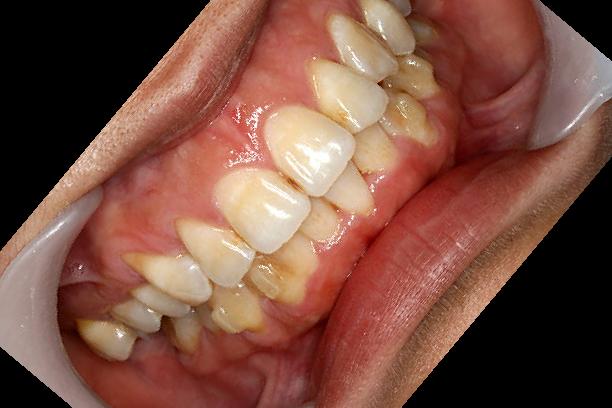
Condition: Calculus